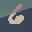
Label: 6